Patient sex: M
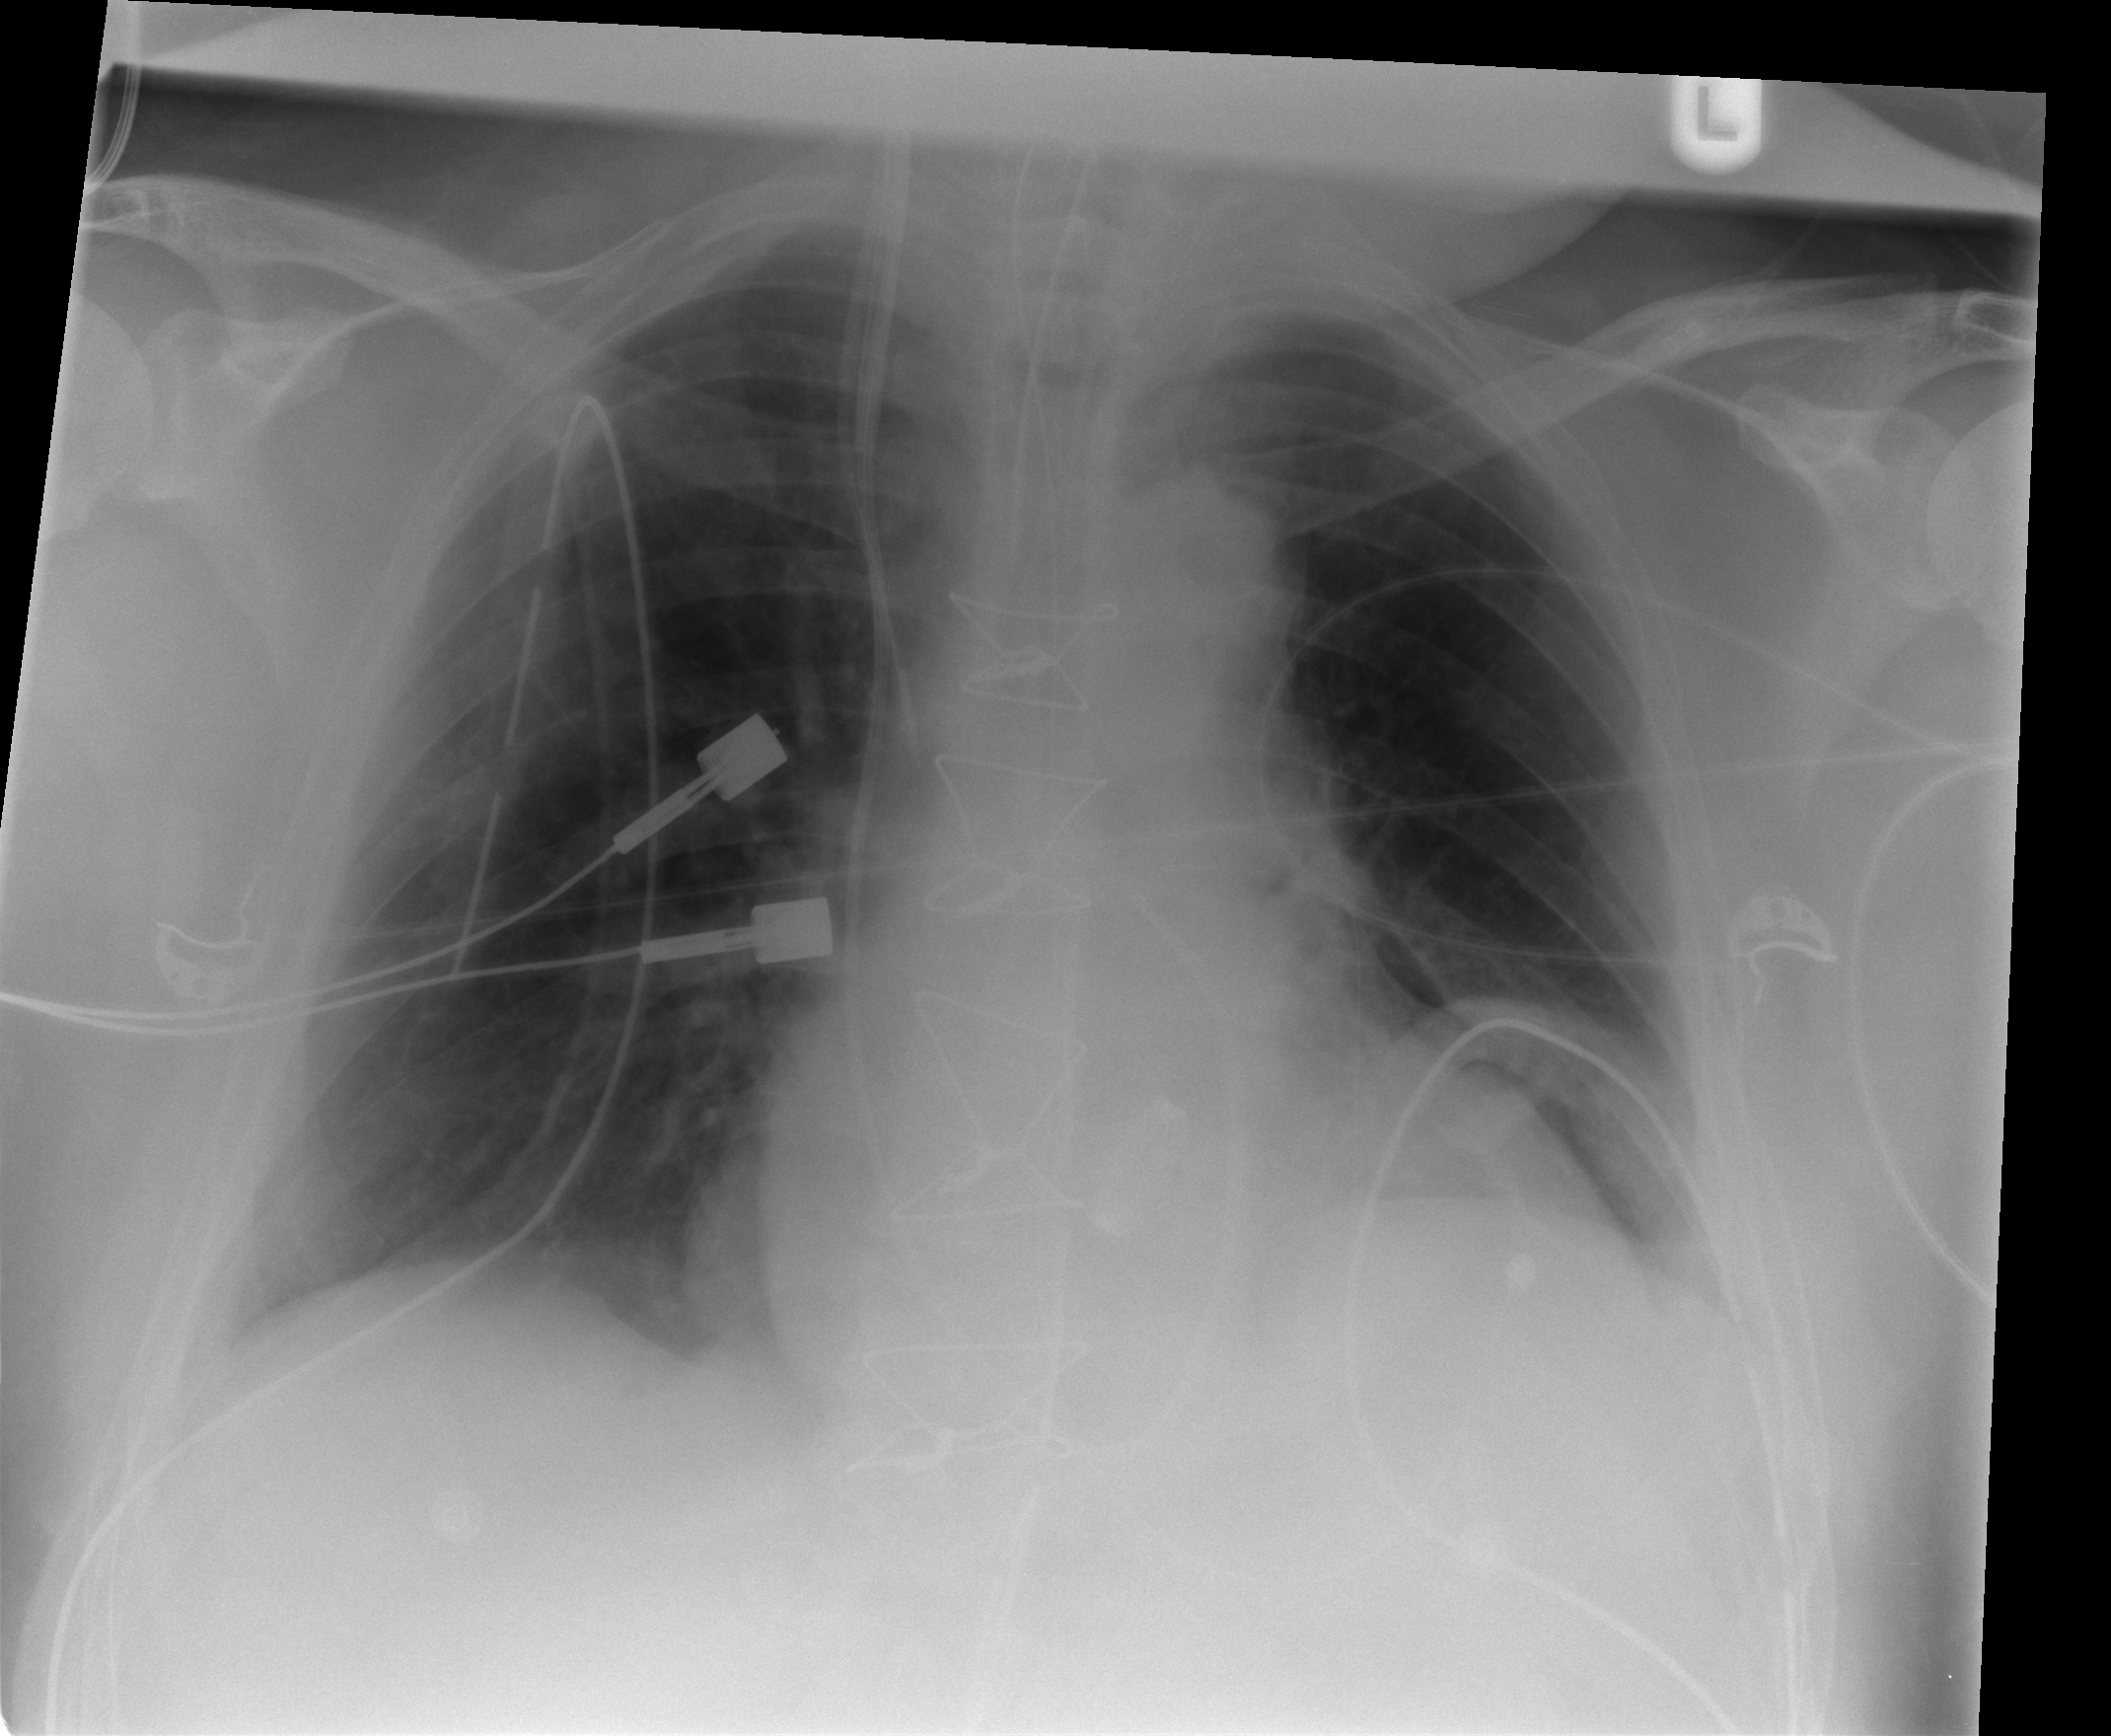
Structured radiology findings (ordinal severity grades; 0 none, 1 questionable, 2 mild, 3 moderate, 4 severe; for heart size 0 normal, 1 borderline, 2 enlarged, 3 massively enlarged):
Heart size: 0
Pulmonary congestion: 0
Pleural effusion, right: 0
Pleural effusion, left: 0
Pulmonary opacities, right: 0
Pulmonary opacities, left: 0
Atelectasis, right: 0
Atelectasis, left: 1